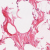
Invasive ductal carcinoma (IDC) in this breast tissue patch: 0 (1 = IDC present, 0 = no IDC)